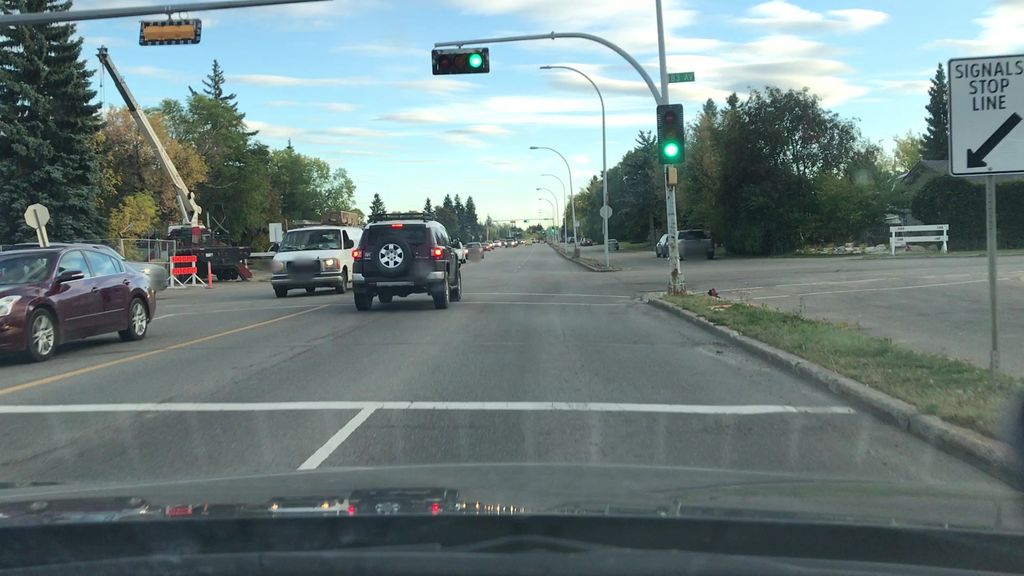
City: edmonton